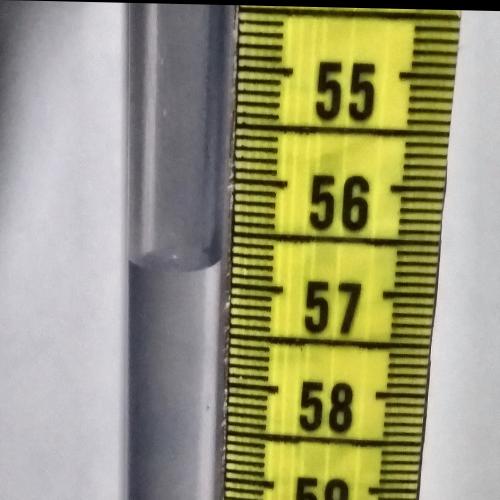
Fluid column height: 56.8 cm